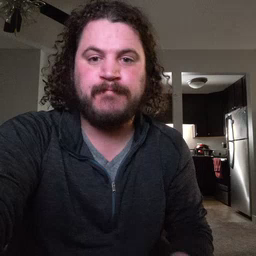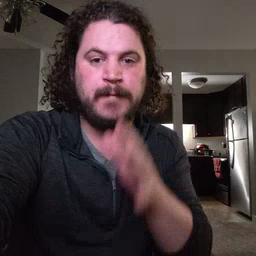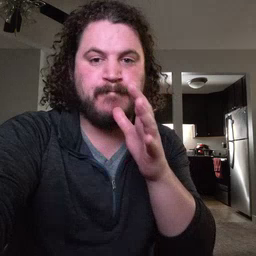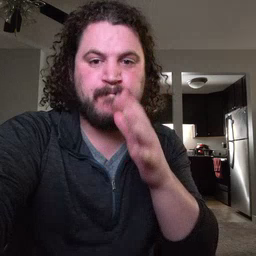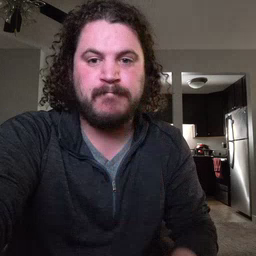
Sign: mom